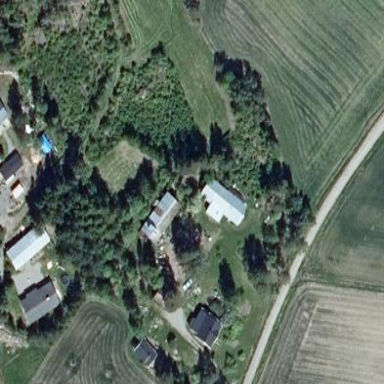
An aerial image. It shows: Farm with farmyard.